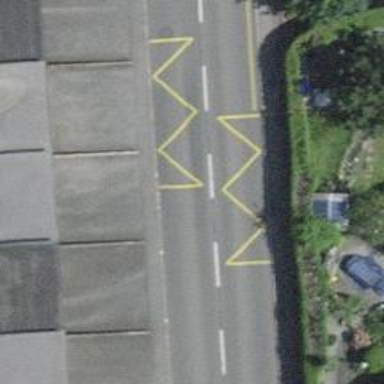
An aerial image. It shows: Asphalt road leading to bus stop with platform for public transport.